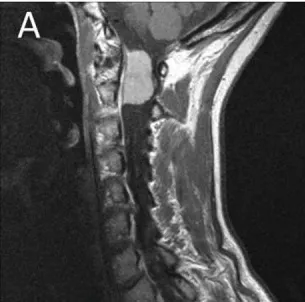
Preoperative sagittal.
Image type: radiology (mri)